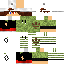
A female zombie skin with green skin, wearing brown long hair dressed in a red hoodie and red pants, featuring a fangs.